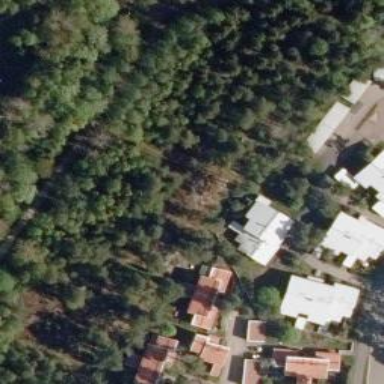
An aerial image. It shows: Suburb.